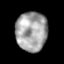
Tissue: prostate
Cell type: Epithelial cells
Senescence score: 0.3598
Nuclear area (px): 1218
Mean DAPI intensity: 162.391